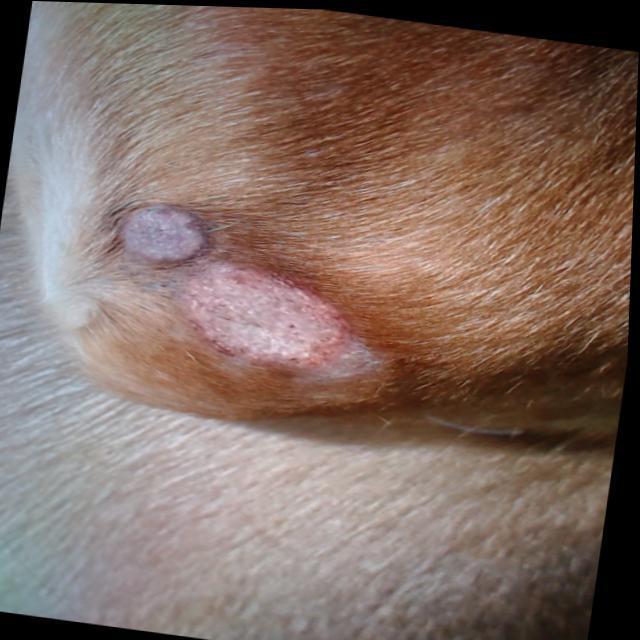
Canine ringworm (Dermatophytosis) — fungal infection caused by Microsporum or Trichophyton. Presents with circular alopecia, scaling, crusting, and broken hairs.